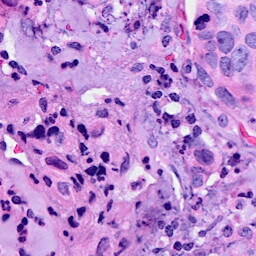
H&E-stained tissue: Breast